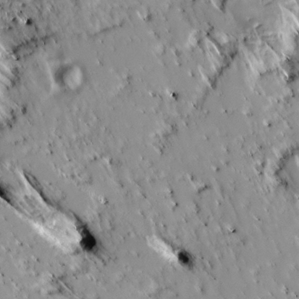
Label: non_frost